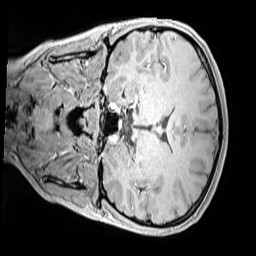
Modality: MP2RAGE
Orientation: coronal
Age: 12
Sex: female
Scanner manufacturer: siemens
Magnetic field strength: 3 T
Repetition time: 4 s
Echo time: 0.00299 s